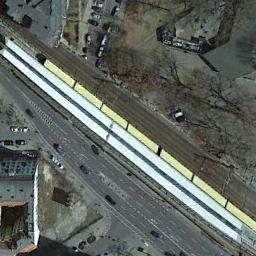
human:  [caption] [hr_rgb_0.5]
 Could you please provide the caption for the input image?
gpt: These railways have some trains on the tracks and a road is next to the railways .

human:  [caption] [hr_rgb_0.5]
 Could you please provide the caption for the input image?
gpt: There are several buildings beside the railway .

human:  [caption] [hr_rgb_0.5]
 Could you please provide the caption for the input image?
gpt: The railway is on the bare land next to some houses .

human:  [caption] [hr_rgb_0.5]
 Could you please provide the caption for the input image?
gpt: There are several rows of buildings on one side of the railway .

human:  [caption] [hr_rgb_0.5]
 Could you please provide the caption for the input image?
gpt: There are two white trains and a yellow train on the railway .